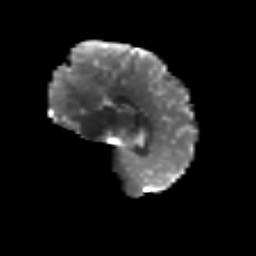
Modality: T2w
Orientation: sagittal
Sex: male
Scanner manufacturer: siemens
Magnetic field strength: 3 T
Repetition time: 5 s
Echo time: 0.071 s